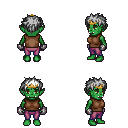
a pixel art fantasy rpg character, female body template, orc, green skin, brown sleeveless shirt, magenta pants, white bedhead hairstyle, gold tiara, metal gloves, four views (front, back, left, right), 2x2 character sprite sheet, small pixel art, hard edges, no anti-aliasing